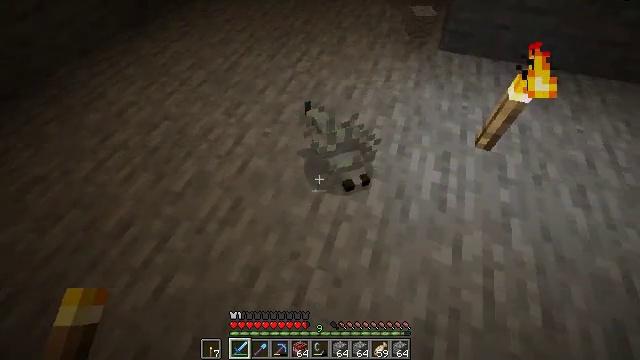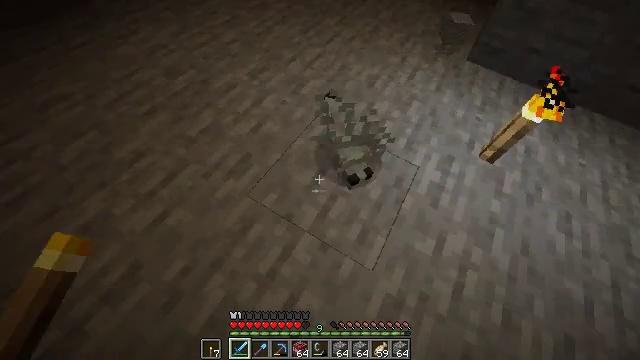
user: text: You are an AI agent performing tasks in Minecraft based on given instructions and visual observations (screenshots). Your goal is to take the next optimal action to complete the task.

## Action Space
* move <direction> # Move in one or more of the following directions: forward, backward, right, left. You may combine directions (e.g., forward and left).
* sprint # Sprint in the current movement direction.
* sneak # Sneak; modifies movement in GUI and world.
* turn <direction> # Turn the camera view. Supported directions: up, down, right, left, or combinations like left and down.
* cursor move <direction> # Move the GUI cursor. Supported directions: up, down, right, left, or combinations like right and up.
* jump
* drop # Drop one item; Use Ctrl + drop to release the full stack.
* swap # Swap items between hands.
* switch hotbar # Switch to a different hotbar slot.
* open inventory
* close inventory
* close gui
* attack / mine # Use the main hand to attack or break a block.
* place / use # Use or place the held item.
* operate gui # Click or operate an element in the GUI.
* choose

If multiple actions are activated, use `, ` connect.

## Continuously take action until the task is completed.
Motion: motion action
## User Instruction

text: Kill mobs.
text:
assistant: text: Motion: move back, turn down
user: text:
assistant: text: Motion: no_op